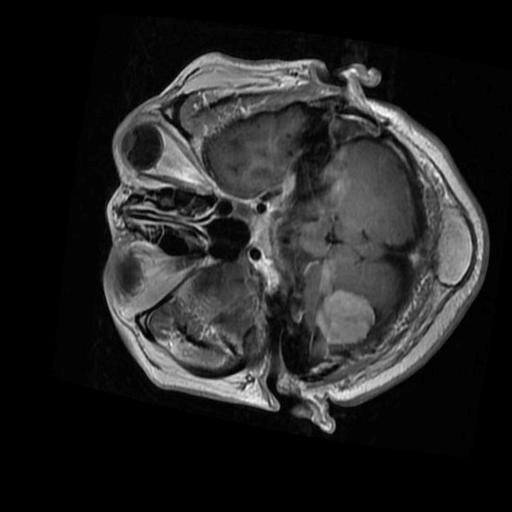
Label: brain_menin